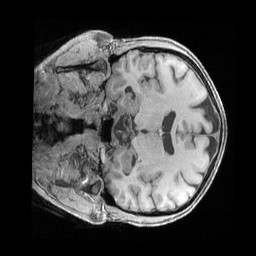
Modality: T1w
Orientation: coronal
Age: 52
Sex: female
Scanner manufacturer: siemens
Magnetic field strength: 3 T
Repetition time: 2.4 s
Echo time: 0.00241 s